Question: Using PIL in Python, I am superimposing a PNG image on top of another, larger image. The smaller image is semi-transparent.
I would like for the area behind the smaller image to be blurred on the larger image. The following code blurs a rectangular area:
'''
box = (3270, 1150, 4030, 2250) # (x1, y1, x2, y2)
ic = outputImage.crop(box)
ic = ic.filter(ImageFilter.BoxBlur(20))
outputImage.paste(ic, box)
'''
However, I need to blur a rectangular area .
This is what the superimposed image looks like:

So, is it possible to define a custom shape for a cropped area in PIL?
If not, is it possible to at least crop circle-shaped areas? (For full coverage and without any overhang, my area would have to broken down into 6 sub-areas: 4 circles and 2 rectangles. Doing all this will slow down my code, but I will take whatever solution I can get.)
I understand that <URL>, but I would prefer to use PIL because everything else in this script is already coded with PIL.
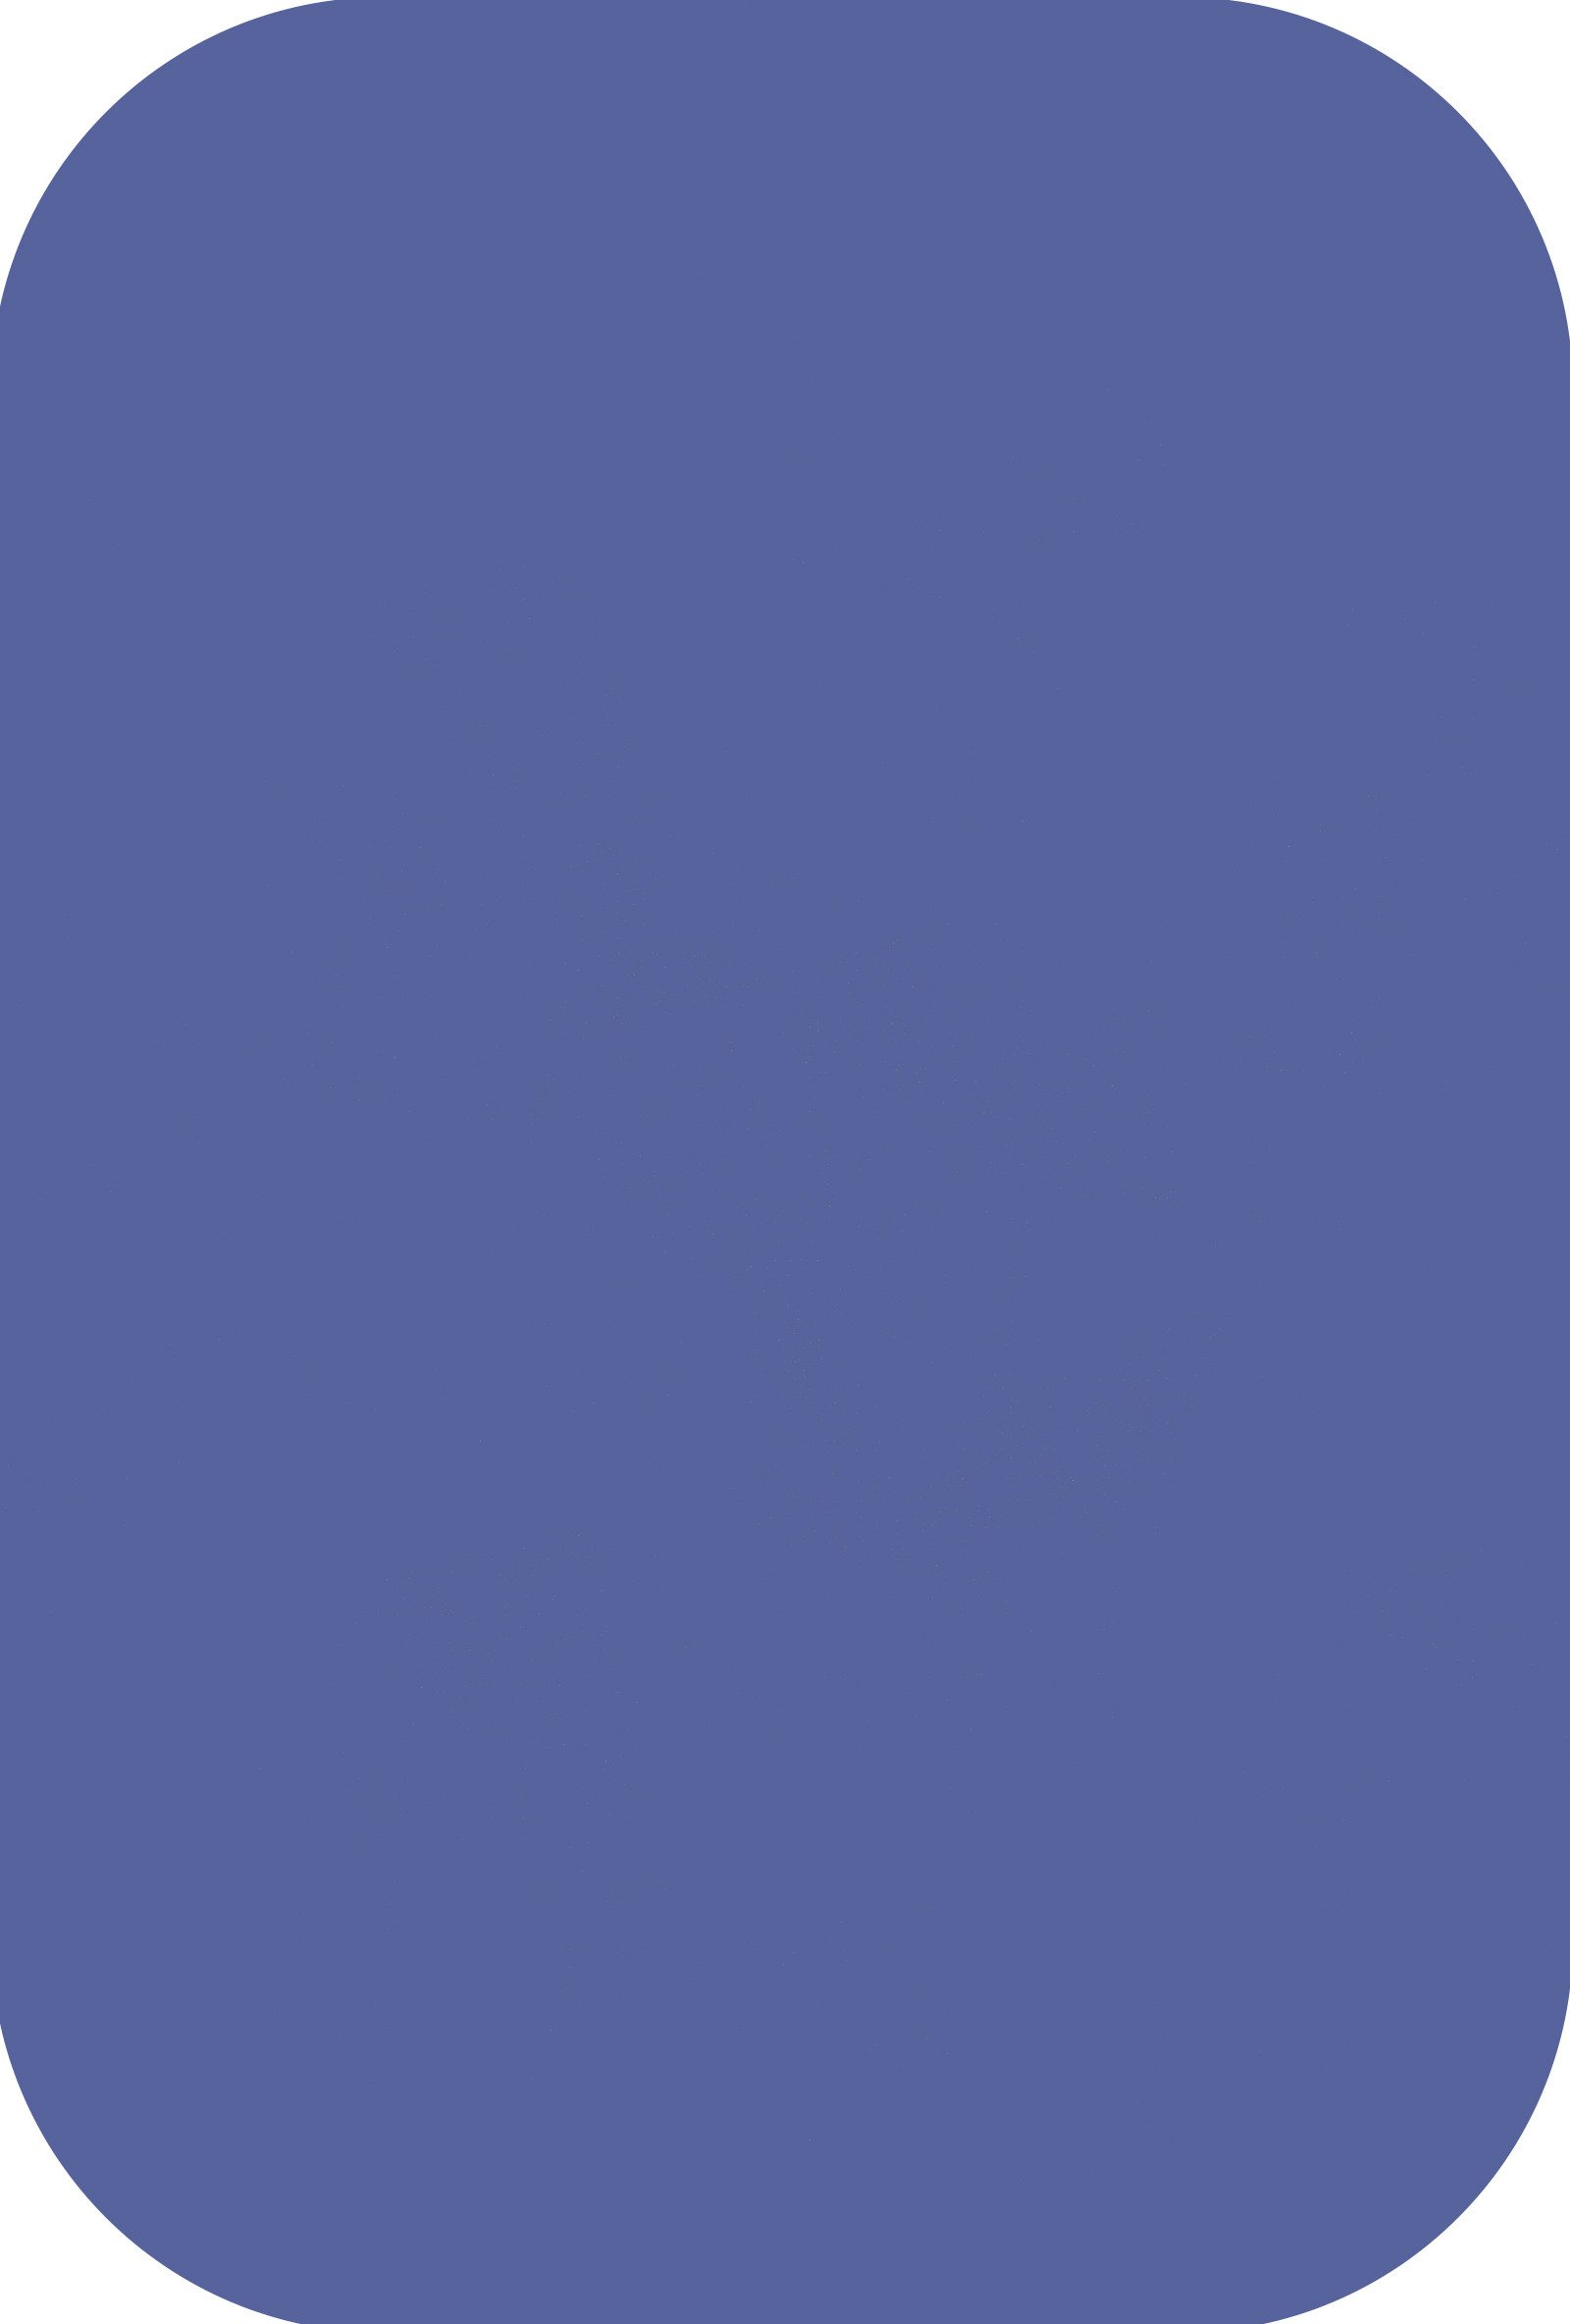
Answer: Take a look at this example (rounded_rectangle function from <URL>:
'''
from PIL import Image
from PIL import ImageDraw
from PIL import ImageFilter
def rounded_rectangle(draw, xy, rad, fill=None):
x0, y0, x1, y1 = xy
draw.rectangle([ (x0, y0 + rad), (x1, y1 - rad) ], fill=fill)
draw.rectangle([ (x0 + rad, y0), (x1 - rad, y1) ], fill=fill)
draw.pieslice([ (x0, y0), (x0 + rad * 2, y0 + rad * 2) ], 180, 270, fill=fill)
draw.pieslice([ (x1 - rad * 2, y1 - rad * 2), (x1, y1) ], 0, 90, fill=fill)
draw.pieslice([ (x0, y1 - rad * 2), (x0 + rad * 2, y1) ], 90, 180, fill=fill)
draw.pieslice([ (x1 - rad * 2, y0), (x1, y0 + rad * 2) ], 270, 360, fill=fill)
# Open an image
im = Image.open(INPUT_IMAGE_FILENAME)
# Create rounded rectangle mask
mask = Image.new('L', im.size, 0)
draw = ImageDraw.Draw(mask)
rounded_rectangle(draw, (im.size[0]//4, im.size[1]//4, im.size[0]//4*3, im.size[1]//4*3), rad=40, fill=255)
mask.save('mask.png')
# Blur image
blurred = im.filter(ImageFilter.GaussianBlur(20))
# Paste blurred region and save result
im.paste(blurred, mask=mask)
im.save(OUTPUT_IMAGE_FILENAME)
'''
Input image:
<URL>
Mask:
<URL>
Output image:
<URL>
Tested with Python 2.7.12 and Pillow 3.1.2 (it doesn't have BoxBlur).